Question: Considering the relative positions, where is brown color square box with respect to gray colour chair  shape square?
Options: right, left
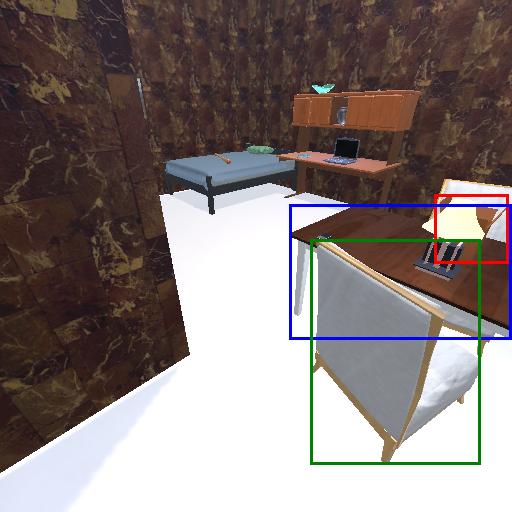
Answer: right